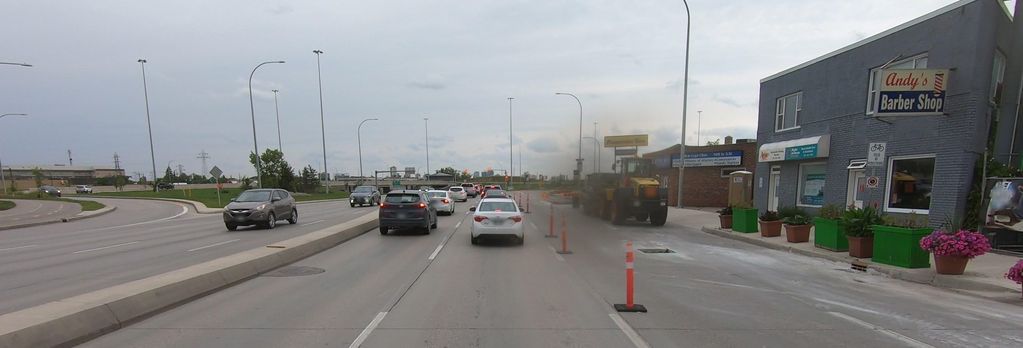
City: winnipeg